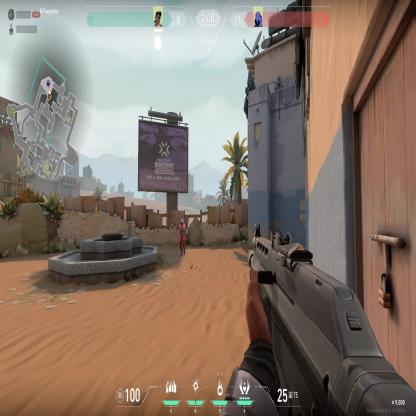
Label: enemy